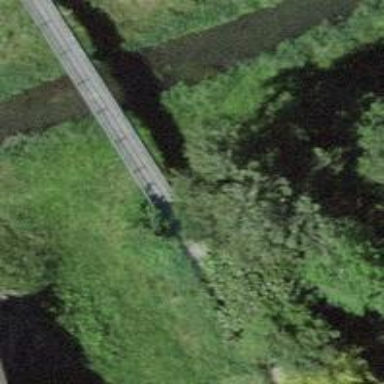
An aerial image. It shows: Paved footway.